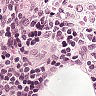
Metastatic tissue present: no